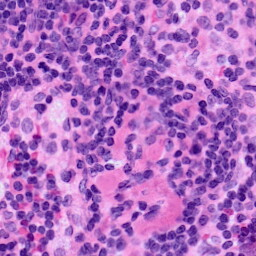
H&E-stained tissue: LymphNode